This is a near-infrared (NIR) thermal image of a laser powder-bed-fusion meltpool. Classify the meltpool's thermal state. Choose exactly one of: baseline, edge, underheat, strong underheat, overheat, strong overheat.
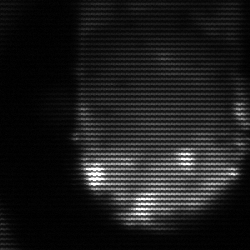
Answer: baseline